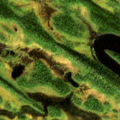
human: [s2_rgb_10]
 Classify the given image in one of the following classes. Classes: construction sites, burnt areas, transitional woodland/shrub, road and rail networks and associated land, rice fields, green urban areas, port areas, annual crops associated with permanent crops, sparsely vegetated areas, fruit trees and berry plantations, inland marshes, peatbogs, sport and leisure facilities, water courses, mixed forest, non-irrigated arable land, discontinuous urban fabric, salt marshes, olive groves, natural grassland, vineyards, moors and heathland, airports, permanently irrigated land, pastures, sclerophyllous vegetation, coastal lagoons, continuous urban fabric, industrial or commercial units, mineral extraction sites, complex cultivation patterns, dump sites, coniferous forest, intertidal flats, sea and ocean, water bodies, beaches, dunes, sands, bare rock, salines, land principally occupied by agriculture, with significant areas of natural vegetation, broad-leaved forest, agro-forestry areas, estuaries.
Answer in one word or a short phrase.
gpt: coniferous forest, peatbogs, water bodies